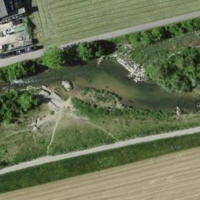
EUNIS habitat code: 56
Species observed at this site:
Tussilago farfara